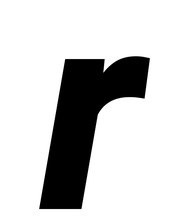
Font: Roboto-Italic_ExtraBold_Italic